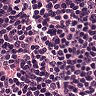
Metastatic tissue present: no